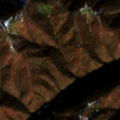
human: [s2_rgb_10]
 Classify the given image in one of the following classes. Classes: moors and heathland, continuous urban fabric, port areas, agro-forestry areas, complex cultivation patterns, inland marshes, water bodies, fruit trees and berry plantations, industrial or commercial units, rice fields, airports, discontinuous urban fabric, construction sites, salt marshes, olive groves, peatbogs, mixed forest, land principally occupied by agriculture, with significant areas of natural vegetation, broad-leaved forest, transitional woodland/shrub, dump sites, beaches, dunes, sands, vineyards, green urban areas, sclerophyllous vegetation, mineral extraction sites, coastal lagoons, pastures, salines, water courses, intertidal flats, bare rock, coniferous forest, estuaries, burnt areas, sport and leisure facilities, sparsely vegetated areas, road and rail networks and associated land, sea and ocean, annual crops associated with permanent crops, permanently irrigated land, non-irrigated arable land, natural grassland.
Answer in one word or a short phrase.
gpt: complex cultivation patterns, broad-leaved forest